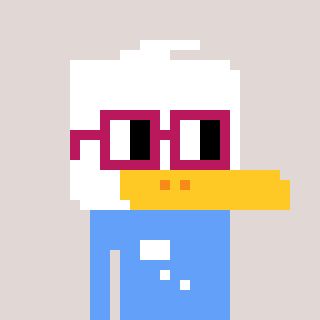
a pixel art character with square dark red glasses, a duck-shaped head and a blue-colored body on a warm background